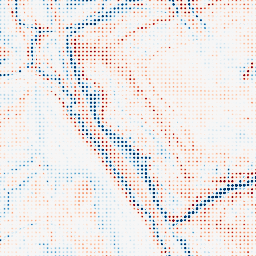
Category: edge_preserving
Decomposition family: anisotropic_diffusion
Decomposition parameters: iterations: 50
kappa: 100
gamma: 0.2
Upsampling method: sinc_blackman
Upsampling parameters: scale: 8
kernel_size: 4
Upsampling scale: 8